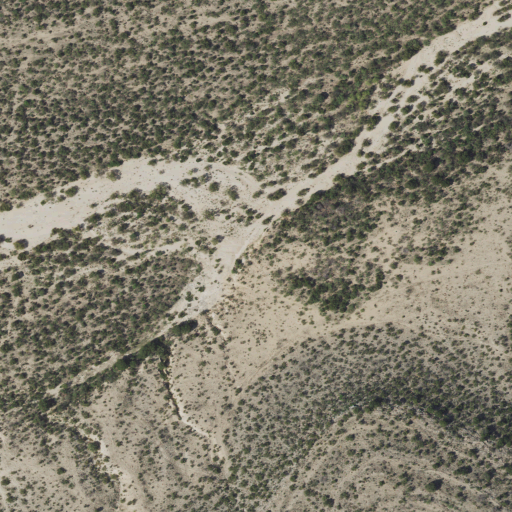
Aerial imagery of valley in Texas named Harkey Draw containing only shrub